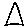
Label: triangle